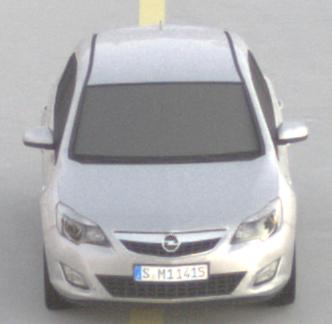
Make: Opel
Model: Astra 1.4 ecoFlex
Detailed model: Astra (J)
Model produced from: 2009/12
Model produced until: 2010/12
Doors: 5
Color: white
Road condition: dry road
Daytime: sunrise or sunset
Contrast: low contrast